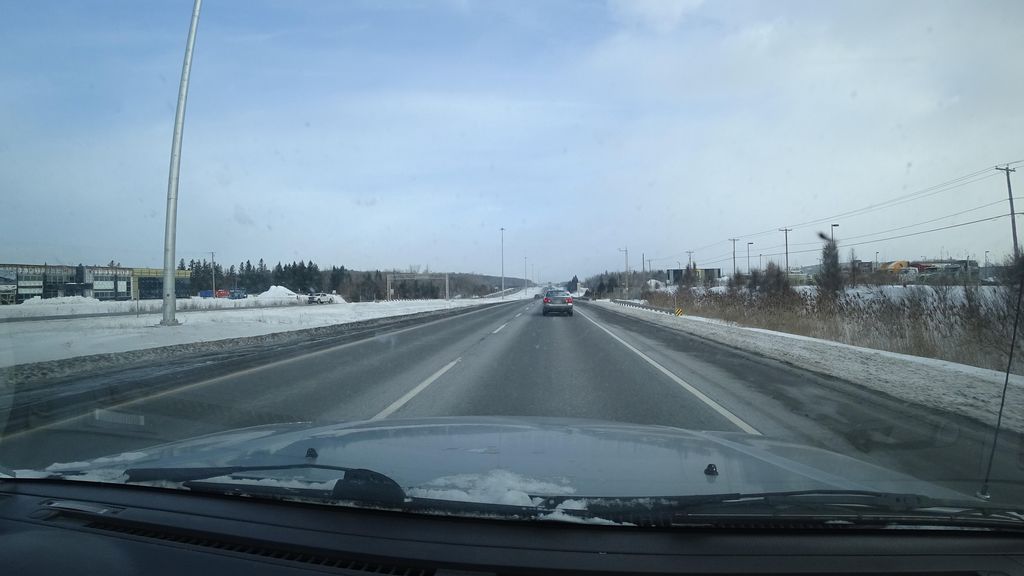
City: quebec_city